Interaction volume radius: 10 \u00c5
Interaction volume height: 15 \u00c5
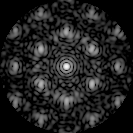
Disorder parameter: 0.4808